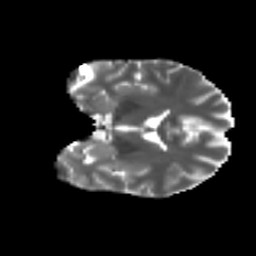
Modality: T2w
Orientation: coronal
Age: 34
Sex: male
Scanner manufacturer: ge
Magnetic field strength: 3 T
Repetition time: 7.8 s
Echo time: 0.0606 s